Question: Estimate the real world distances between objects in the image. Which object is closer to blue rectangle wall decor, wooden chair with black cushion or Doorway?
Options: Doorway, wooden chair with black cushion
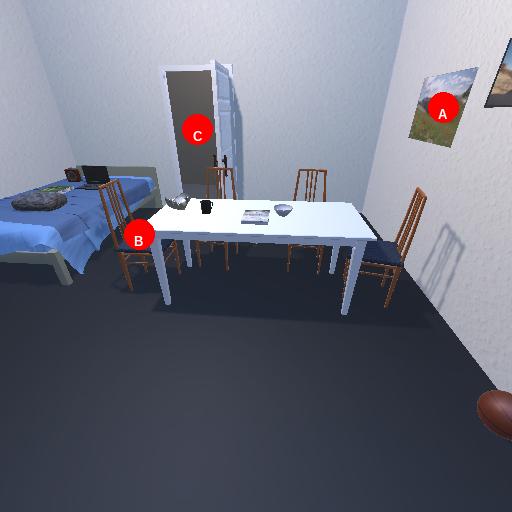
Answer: Doorway